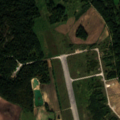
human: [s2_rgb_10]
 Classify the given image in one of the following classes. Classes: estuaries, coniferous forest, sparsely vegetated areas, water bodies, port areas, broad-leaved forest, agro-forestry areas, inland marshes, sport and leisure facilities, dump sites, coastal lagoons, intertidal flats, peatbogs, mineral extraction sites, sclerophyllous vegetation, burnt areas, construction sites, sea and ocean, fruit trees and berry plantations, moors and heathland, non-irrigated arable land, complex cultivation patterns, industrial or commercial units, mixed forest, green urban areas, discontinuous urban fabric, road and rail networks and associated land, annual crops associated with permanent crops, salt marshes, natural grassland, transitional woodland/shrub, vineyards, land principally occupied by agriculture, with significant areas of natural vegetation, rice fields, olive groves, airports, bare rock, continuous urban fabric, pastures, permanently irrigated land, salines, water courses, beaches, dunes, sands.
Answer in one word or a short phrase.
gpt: airports, non-irrigated arable land, pastures, land principally occupied by agriculture, with significant areas of natural vegetation, broad-leaved forest